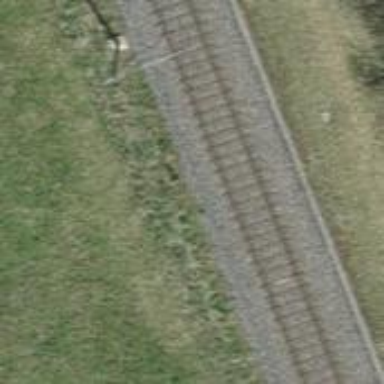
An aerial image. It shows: Single-track electrified railway with contact line.